Field crop: maize
Growth stage: 2
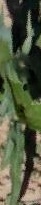
Species: maize